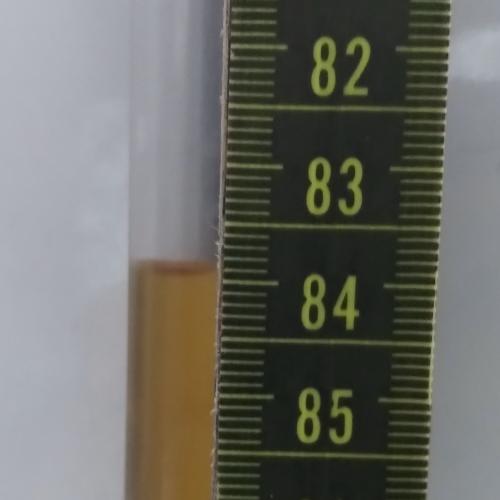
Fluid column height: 83.9 cm